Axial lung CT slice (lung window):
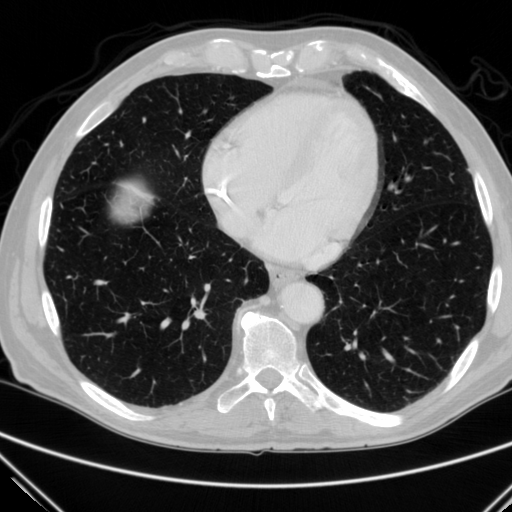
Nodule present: yes
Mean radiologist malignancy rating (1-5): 3